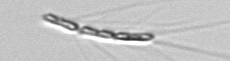
Label: Chaetoceros_subtilis